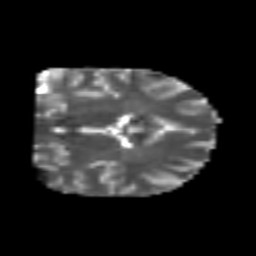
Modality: T2w
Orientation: coronal
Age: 25
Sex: male
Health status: healthy